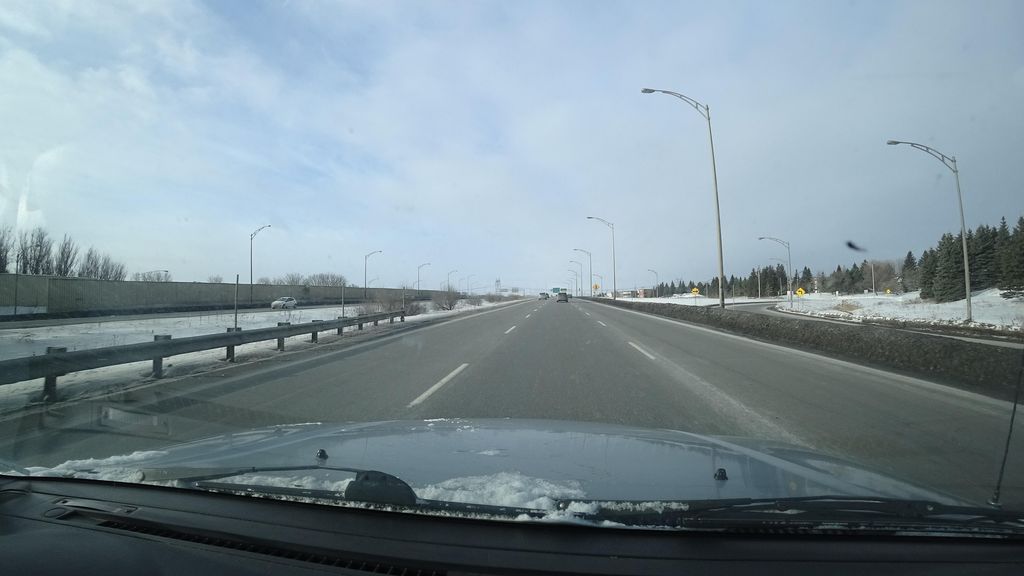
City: quebec_city